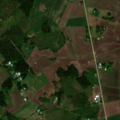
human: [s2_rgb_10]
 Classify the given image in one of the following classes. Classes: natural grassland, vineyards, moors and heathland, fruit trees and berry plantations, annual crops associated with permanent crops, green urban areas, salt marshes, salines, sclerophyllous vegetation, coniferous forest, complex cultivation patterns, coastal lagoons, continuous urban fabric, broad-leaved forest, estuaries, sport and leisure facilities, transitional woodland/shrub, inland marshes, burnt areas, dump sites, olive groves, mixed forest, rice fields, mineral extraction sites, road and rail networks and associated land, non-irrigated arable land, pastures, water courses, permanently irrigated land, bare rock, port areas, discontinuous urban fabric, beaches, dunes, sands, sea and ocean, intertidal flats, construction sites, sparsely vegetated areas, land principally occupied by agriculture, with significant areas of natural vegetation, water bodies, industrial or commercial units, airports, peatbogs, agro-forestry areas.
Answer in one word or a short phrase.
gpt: non-irrigated arable land, land principally occupied by agriculture, with significant areas of natural vegetation, coniferous forest, mixed forest